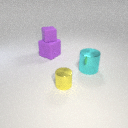
large cyan metal cylinder to the right of small yellow metal cylinder